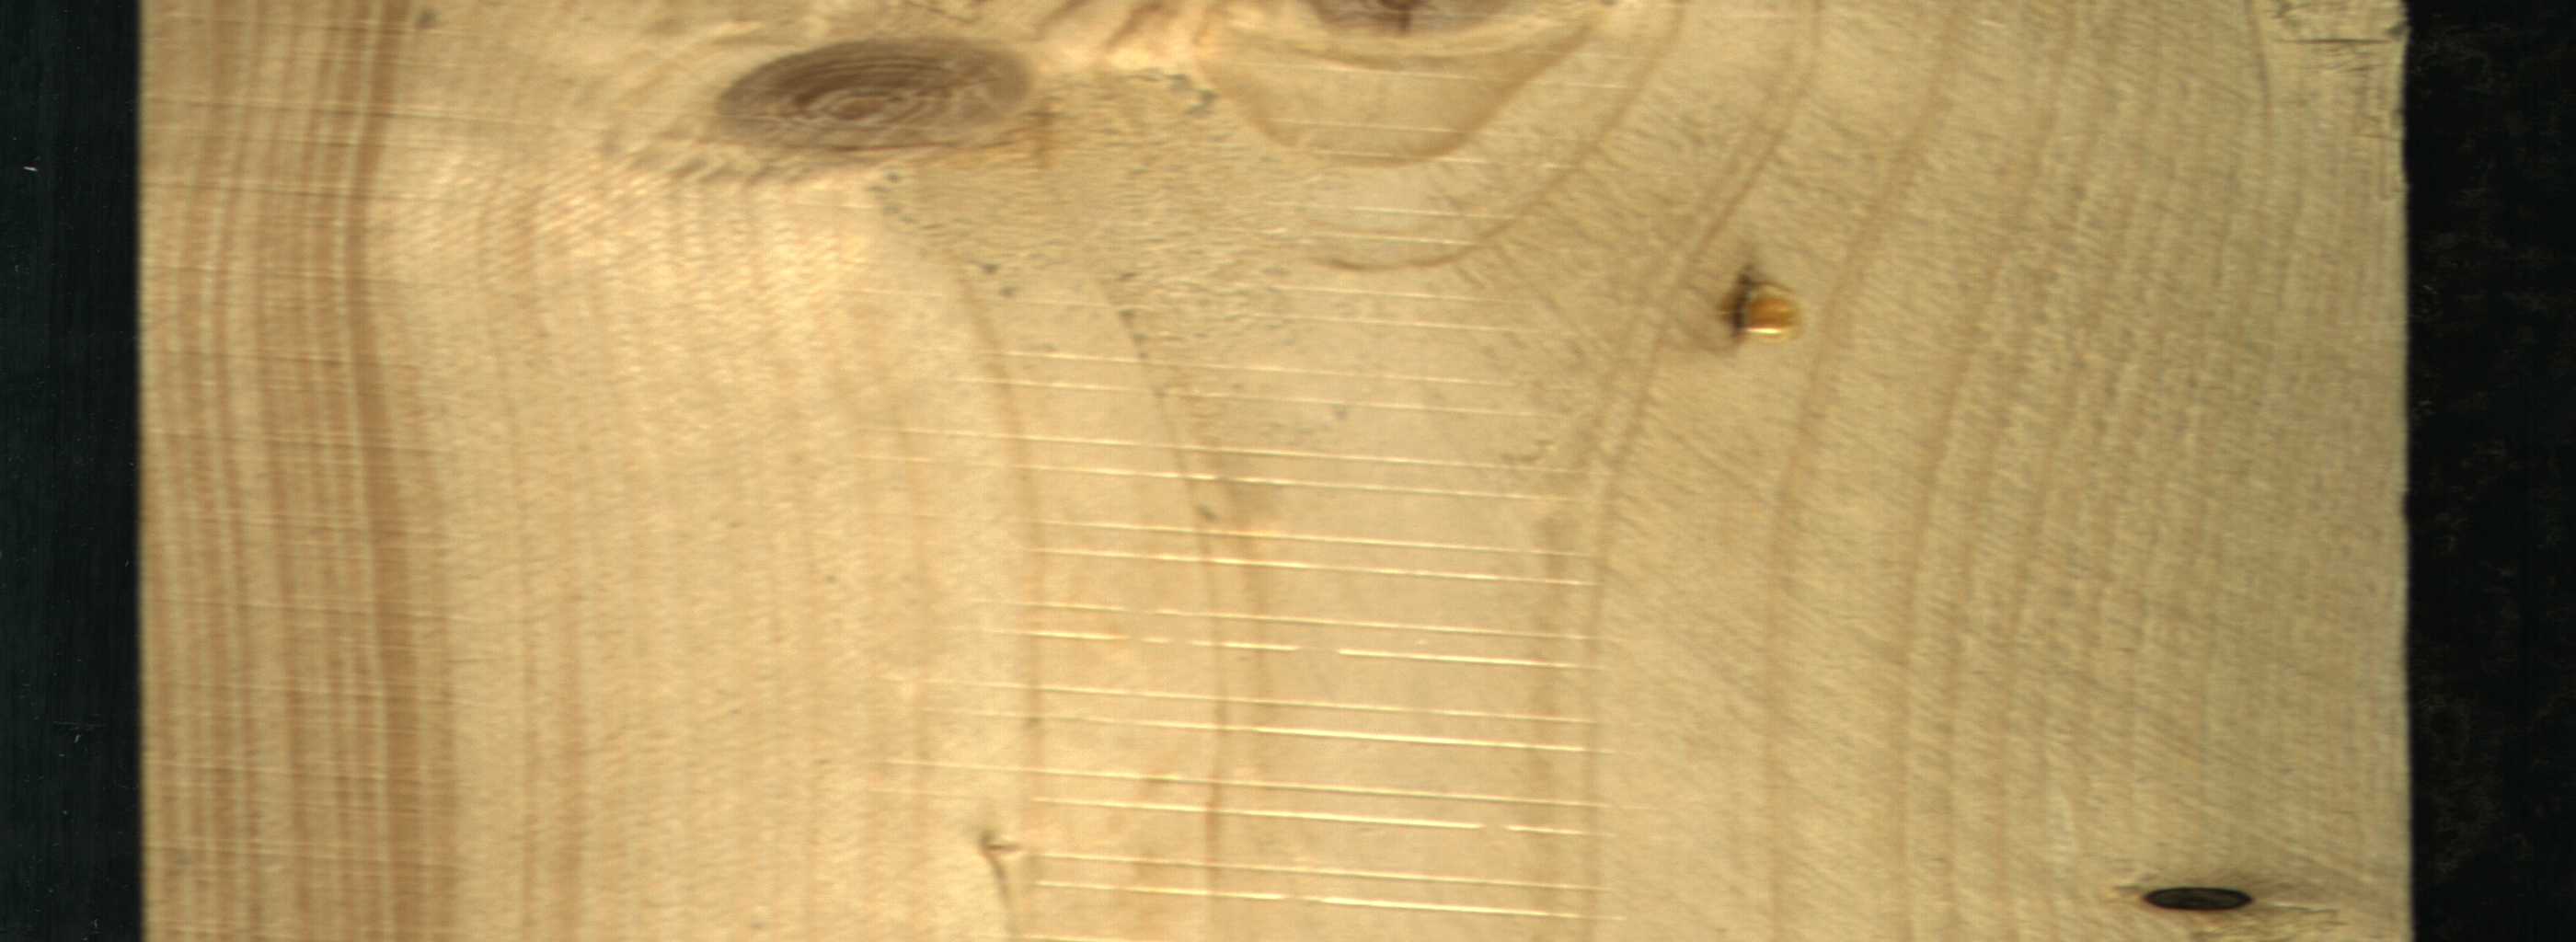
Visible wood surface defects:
resin
Dead_Knot
Live_Knot
Live_Knot